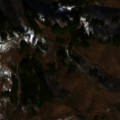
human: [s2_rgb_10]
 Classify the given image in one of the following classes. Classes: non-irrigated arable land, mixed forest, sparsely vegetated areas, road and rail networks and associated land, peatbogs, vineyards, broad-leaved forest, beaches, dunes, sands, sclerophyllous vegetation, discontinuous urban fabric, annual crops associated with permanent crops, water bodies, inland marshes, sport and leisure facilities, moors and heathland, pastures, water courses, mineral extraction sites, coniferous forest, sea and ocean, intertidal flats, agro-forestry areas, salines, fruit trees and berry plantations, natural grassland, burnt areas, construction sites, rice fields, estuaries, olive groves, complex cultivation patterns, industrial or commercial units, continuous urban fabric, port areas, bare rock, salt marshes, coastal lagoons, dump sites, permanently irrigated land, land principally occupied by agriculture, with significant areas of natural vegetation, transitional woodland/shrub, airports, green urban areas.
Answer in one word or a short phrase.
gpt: complex cultivation patterns, land principally occupied by agriculture, with significant areas of natural vegetation, broad-leaved forest, mixed forest